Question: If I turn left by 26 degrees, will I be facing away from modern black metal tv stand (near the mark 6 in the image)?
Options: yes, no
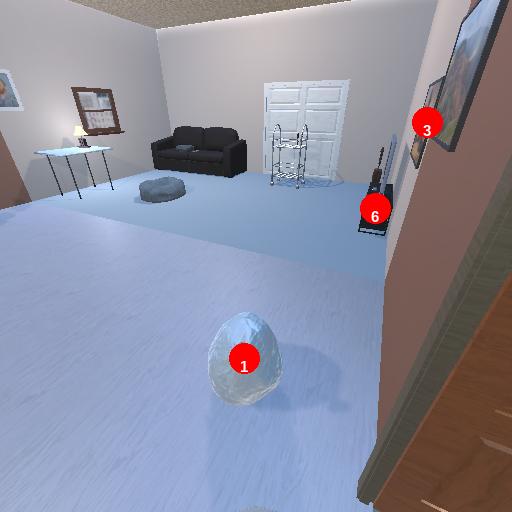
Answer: yes